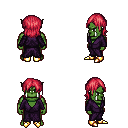
a pixel art fantasy rpg character, male body template, orc, green skin, purple robe, gold greaves, ruby red long bangs hairstyle, gold boots, four views (front, back, left, right), 2x2 character sprite sheet, small pixel art, hard edges, no anti-aliasing